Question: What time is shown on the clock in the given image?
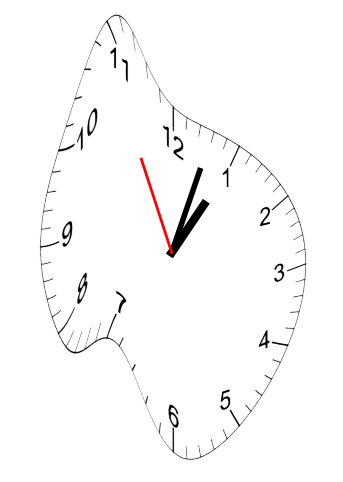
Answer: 01:02:55